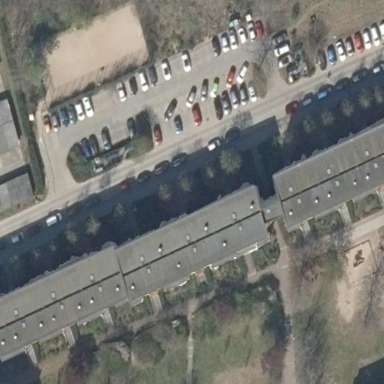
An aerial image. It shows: Residential building with flat roof.